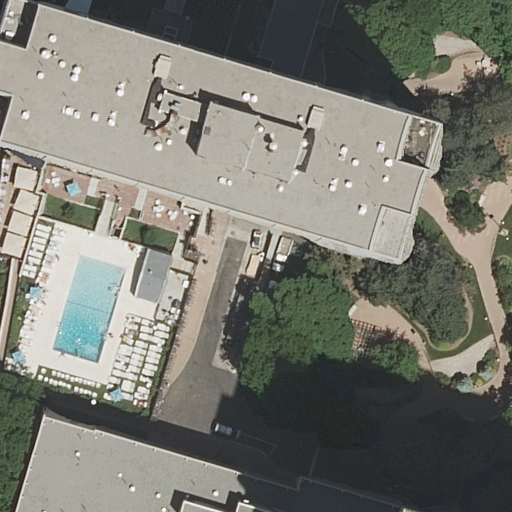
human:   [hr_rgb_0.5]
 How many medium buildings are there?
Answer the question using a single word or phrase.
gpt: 0

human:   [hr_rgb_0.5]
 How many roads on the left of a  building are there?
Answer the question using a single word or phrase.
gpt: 3

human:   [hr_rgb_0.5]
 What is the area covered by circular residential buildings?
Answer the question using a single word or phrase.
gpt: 0m2

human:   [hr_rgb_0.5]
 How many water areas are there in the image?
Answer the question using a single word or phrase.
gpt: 0

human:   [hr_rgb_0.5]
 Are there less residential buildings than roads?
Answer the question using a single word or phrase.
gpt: no

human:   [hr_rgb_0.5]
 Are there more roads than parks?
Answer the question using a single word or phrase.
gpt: yes

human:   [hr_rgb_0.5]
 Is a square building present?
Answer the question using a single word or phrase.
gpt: no

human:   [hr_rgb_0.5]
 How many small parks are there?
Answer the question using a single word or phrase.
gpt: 0

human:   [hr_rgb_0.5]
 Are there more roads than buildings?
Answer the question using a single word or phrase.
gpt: no

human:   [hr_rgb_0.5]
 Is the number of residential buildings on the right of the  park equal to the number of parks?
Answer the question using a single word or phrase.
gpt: yes

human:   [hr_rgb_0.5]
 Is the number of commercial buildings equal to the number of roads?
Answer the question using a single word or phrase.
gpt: no

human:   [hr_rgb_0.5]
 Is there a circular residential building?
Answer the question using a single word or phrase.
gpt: no

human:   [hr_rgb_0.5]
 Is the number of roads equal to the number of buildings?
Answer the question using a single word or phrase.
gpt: yes

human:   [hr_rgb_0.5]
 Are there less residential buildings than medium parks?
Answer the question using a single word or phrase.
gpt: no

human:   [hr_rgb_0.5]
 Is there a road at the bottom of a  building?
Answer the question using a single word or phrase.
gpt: yes

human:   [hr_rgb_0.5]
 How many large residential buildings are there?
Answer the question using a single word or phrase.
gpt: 3

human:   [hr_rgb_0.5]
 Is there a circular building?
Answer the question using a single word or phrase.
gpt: no

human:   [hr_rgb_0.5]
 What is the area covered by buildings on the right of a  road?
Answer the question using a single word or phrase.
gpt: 0m2

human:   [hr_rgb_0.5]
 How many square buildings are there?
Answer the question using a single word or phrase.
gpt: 0

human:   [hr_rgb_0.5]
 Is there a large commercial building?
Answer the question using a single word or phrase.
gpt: no

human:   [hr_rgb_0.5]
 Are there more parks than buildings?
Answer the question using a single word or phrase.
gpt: no

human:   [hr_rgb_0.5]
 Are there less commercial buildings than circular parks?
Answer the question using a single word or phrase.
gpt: no

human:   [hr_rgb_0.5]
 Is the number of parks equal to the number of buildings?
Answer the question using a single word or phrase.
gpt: no

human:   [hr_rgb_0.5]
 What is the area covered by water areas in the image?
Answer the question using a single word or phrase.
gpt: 0m2

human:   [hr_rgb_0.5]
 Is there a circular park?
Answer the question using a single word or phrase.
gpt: no

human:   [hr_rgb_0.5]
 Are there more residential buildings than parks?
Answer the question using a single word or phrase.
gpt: yes

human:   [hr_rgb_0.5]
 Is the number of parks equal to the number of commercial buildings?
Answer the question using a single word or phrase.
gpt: no

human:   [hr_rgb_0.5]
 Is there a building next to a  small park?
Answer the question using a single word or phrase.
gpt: no

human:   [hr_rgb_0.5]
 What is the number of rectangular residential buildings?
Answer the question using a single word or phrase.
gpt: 3

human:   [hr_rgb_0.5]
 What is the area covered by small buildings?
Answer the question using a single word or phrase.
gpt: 0m2

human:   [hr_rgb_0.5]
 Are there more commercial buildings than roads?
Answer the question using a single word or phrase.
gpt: no

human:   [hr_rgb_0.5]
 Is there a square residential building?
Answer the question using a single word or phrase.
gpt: no

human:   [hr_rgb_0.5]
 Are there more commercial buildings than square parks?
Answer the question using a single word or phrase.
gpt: no

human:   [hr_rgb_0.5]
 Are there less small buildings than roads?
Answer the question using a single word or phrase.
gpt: yes

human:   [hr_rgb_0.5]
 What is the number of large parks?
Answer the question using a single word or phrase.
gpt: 1

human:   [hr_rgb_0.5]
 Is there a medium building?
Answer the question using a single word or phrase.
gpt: no